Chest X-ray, PA view. Patient: 59 years old, sex F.
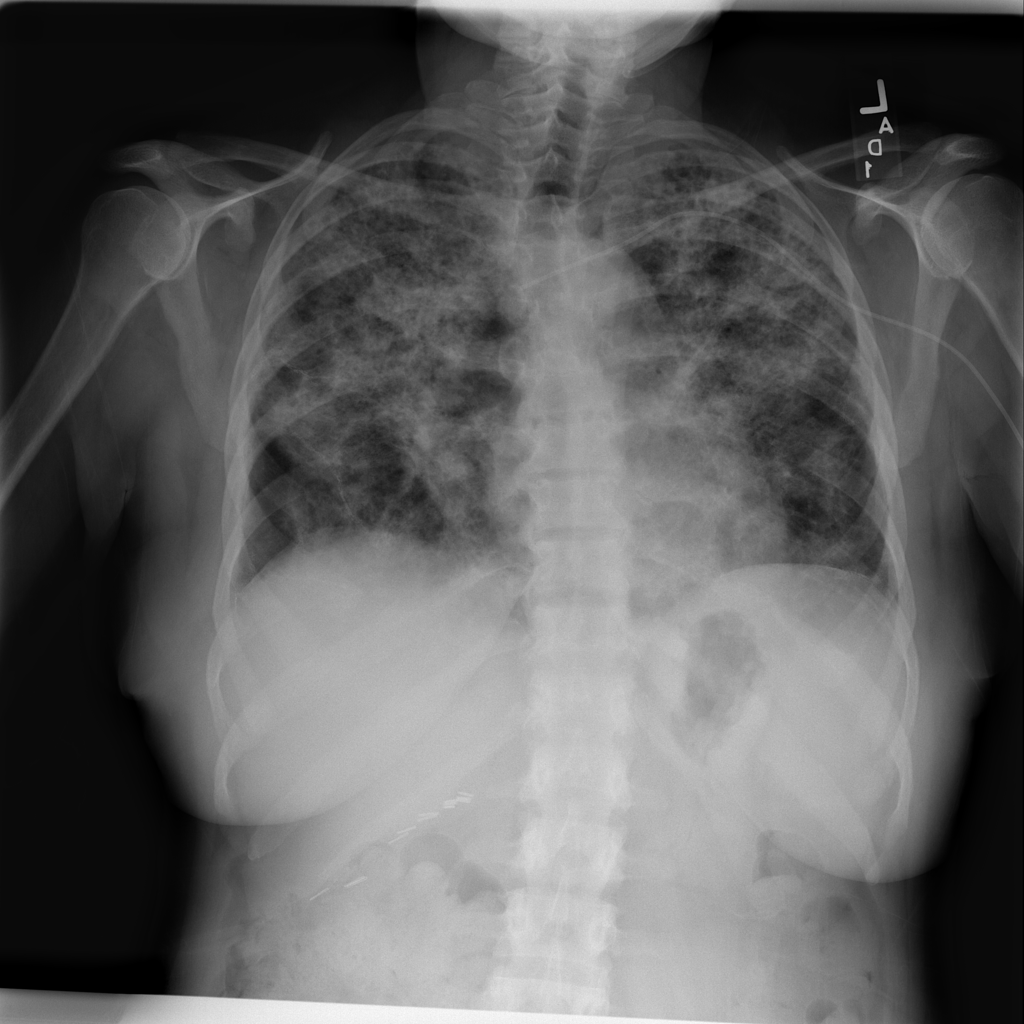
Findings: No Finding